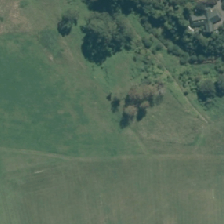
Land cover: broadleaved_indigenous_hardwood